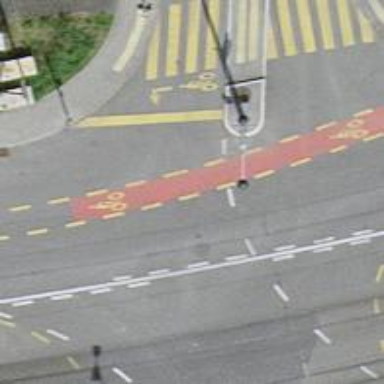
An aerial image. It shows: Road with traffic signals.